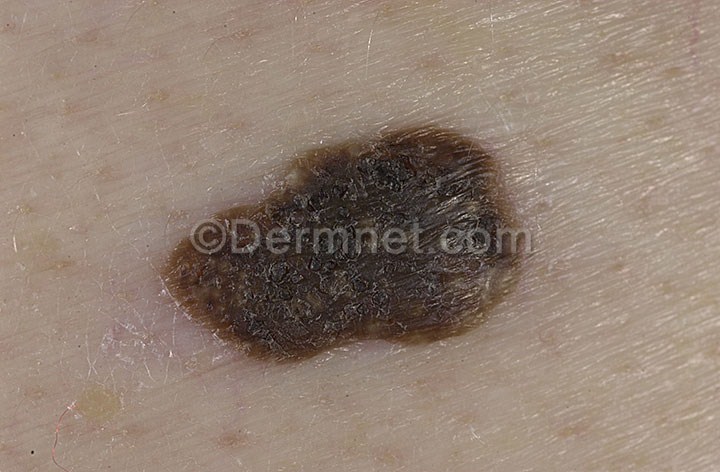
Disease: Seborrheic Keratoses and other Benign Tumors